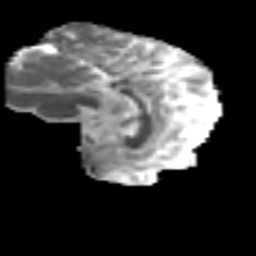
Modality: MD
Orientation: sagittal
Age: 32
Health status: ill
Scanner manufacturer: philips
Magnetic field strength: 3 T
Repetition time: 9 s
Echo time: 0.127 s